Field crop: maize
Growth stage: 2
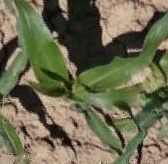
Species: maize